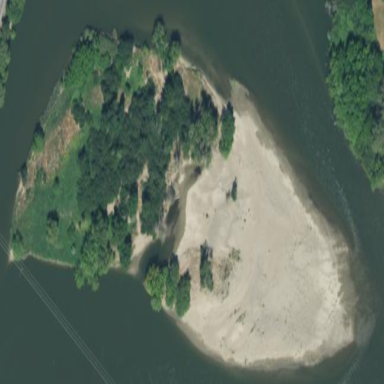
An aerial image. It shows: Islet.